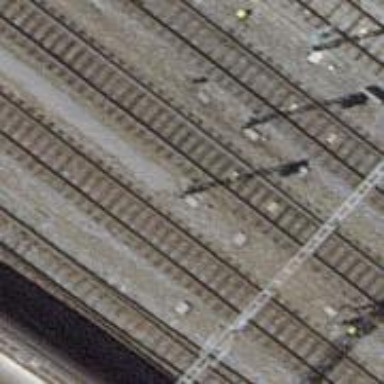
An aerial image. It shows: Railway signal.